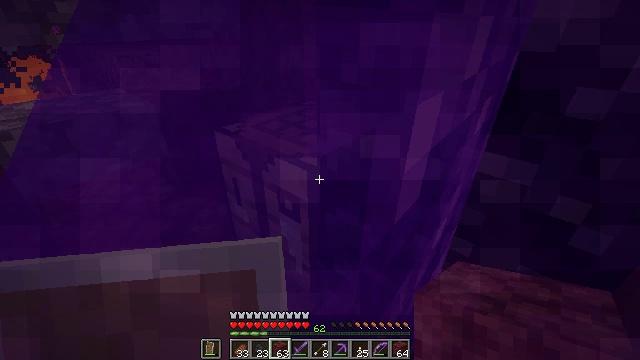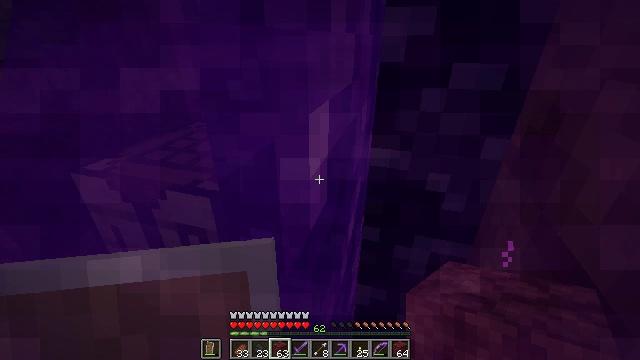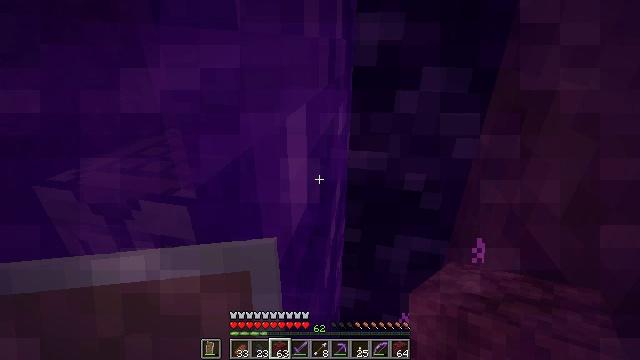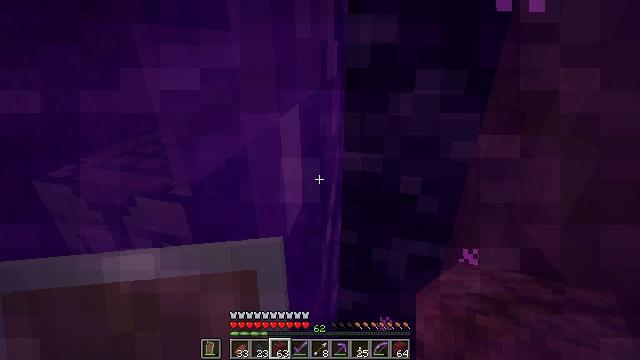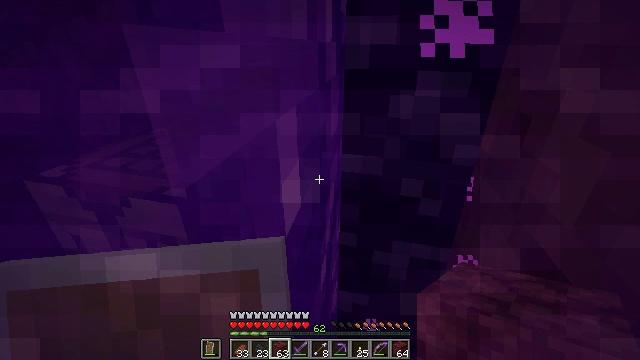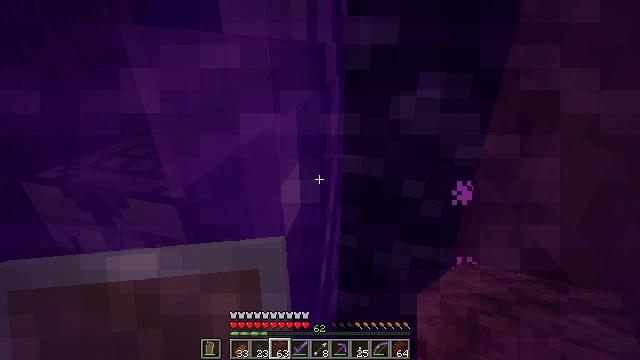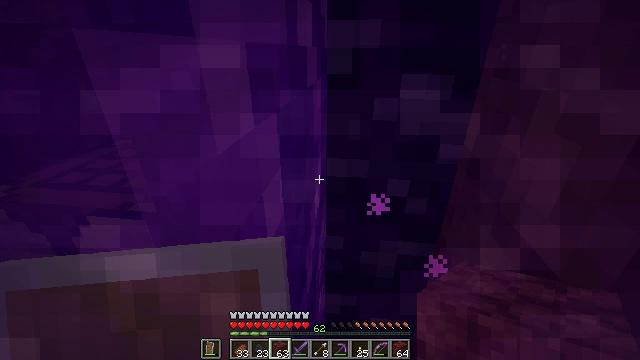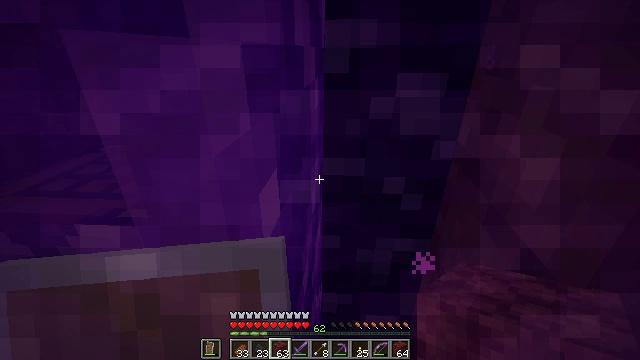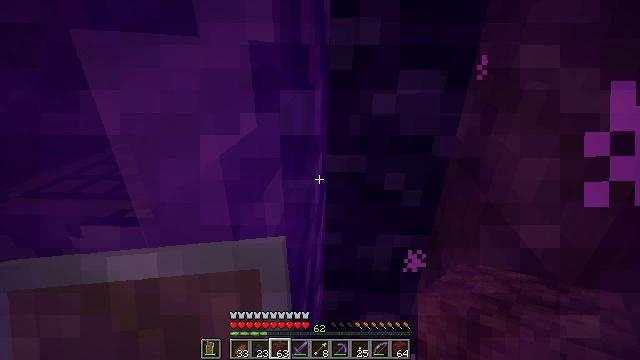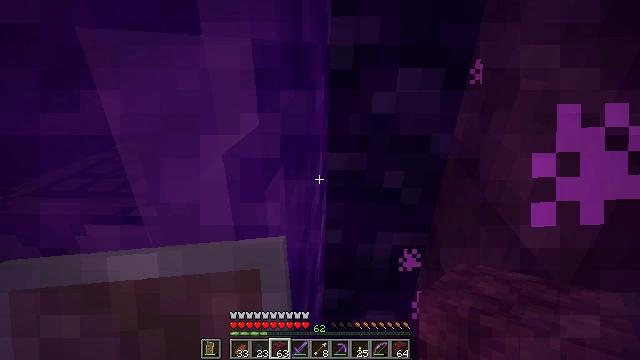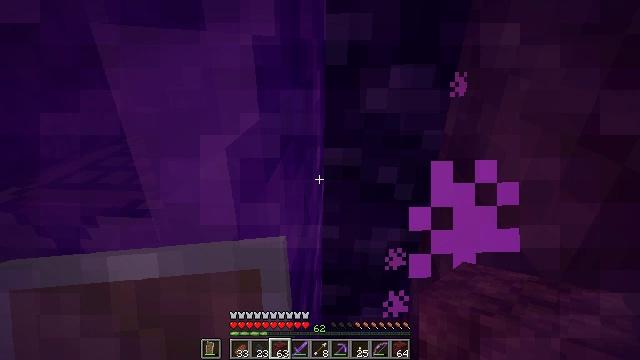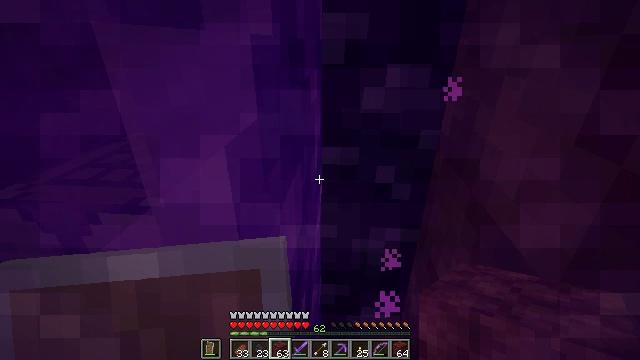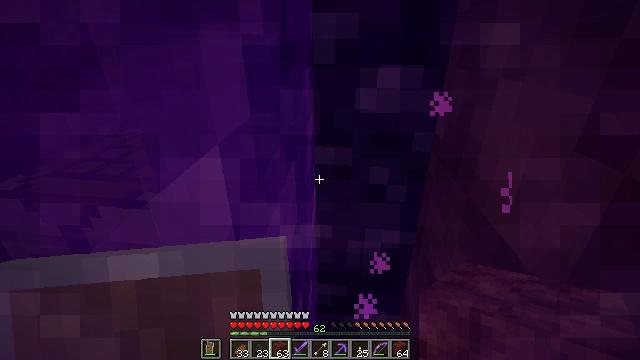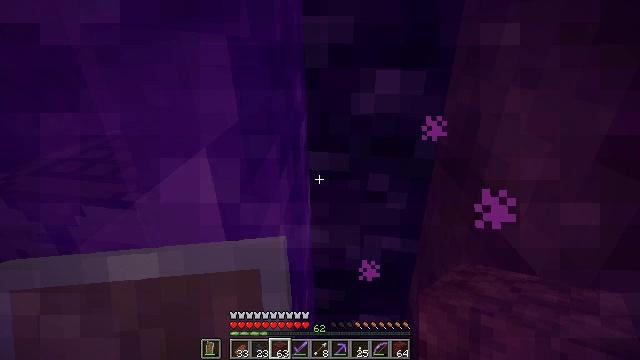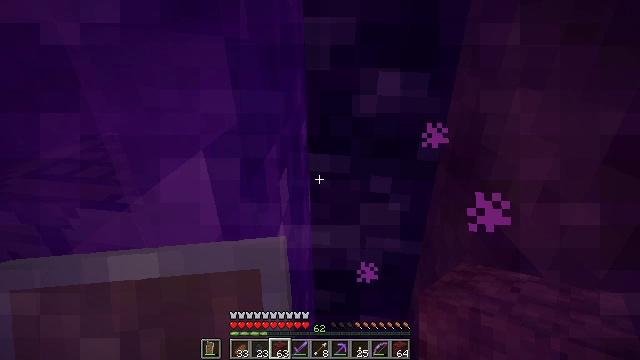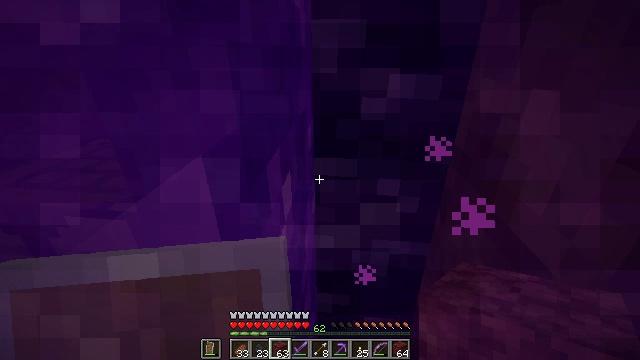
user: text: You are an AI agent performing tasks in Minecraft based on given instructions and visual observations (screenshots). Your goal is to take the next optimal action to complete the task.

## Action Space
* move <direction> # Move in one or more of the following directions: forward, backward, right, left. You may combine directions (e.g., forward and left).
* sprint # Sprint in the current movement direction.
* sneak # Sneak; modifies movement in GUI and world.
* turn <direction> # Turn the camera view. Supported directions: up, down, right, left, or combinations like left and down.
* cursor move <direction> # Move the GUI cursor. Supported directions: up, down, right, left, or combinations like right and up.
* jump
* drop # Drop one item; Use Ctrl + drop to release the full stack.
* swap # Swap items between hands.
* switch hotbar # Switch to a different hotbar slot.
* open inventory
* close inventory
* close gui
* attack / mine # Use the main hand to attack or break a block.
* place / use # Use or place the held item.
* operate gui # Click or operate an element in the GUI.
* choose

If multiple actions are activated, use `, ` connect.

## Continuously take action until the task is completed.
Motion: motion action
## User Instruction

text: Craft an ender eye.
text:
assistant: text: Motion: turn right and up
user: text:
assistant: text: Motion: turn right
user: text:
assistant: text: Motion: no_op
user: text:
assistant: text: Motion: no_op
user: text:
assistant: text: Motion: no_op
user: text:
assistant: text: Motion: turn right
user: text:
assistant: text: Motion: turn right
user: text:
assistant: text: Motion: no_op
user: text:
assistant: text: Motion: no_op
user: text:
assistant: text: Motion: no_op
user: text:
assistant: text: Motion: no_op
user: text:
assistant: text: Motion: no_op
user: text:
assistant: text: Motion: no_op
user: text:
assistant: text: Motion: no_op
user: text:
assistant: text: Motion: no_op
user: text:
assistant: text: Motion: no_op
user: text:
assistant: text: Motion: no_op
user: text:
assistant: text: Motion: no_op
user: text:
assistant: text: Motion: no_op
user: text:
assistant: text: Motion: no_op
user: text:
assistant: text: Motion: no_op
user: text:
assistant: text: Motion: no_op
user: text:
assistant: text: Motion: no_op
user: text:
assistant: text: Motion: no_op
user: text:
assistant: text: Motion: no_op
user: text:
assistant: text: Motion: no_op
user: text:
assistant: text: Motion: no_op
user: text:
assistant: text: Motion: no_op
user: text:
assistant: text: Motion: no_op
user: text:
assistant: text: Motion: no_op